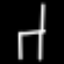
Label: chair